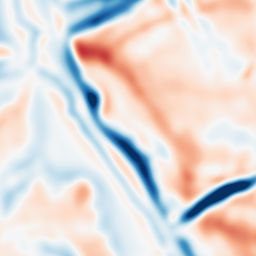
Category: multiscale
Decomposition family: dog
Decomposition parameters: sigma_low: 5
sigma_high: 5
Upsampling method: bicubic
Upsampling parameters: scale: 8
Upsampling scale: 8